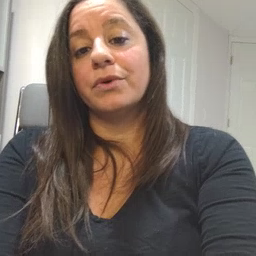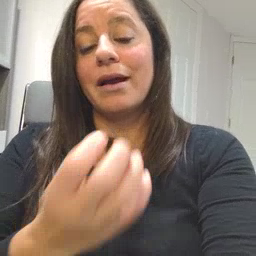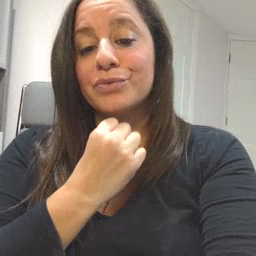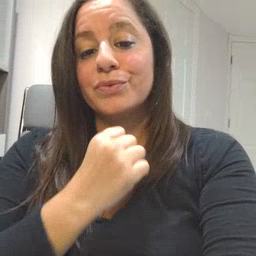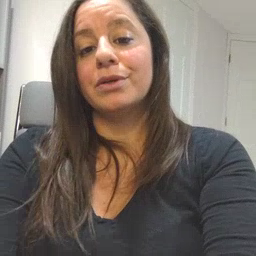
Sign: underwear